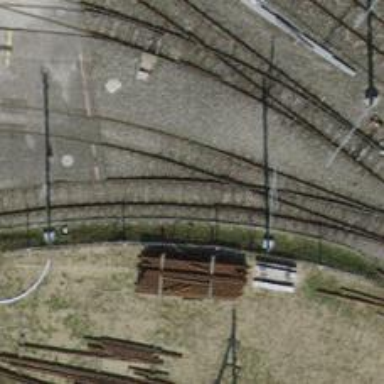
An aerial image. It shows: Light rail yard with one track. The yard is electrified with contact line.